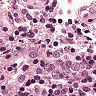
Metastatic tissue present: no